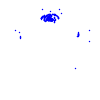
Particle: proton